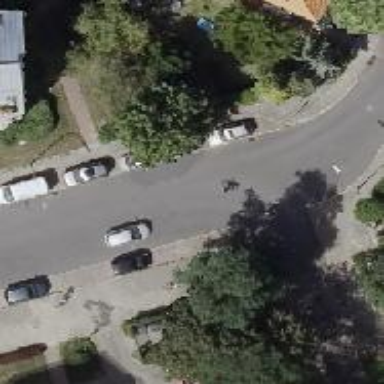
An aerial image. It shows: Paved footway.